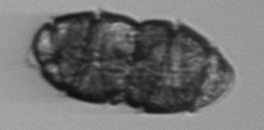
Label: Margalefidinium